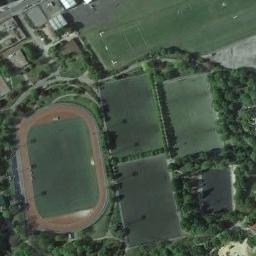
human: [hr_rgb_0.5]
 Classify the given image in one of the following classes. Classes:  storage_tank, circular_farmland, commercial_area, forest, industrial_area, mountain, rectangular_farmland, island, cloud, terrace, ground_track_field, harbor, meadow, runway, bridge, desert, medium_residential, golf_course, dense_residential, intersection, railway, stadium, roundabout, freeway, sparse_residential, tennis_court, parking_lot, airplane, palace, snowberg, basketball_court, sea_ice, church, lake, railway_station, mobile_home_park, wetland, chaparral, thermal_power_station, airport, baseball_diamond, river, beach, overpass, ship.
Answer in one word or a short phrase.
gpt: ground_track_field